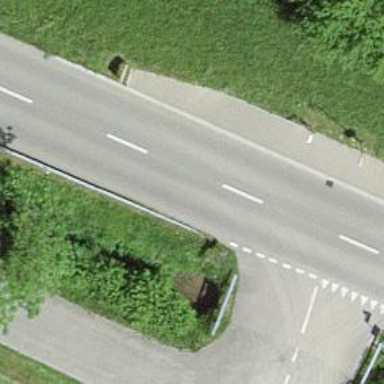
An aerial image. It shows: Bus stop with designated public transport stop position.